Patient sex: F
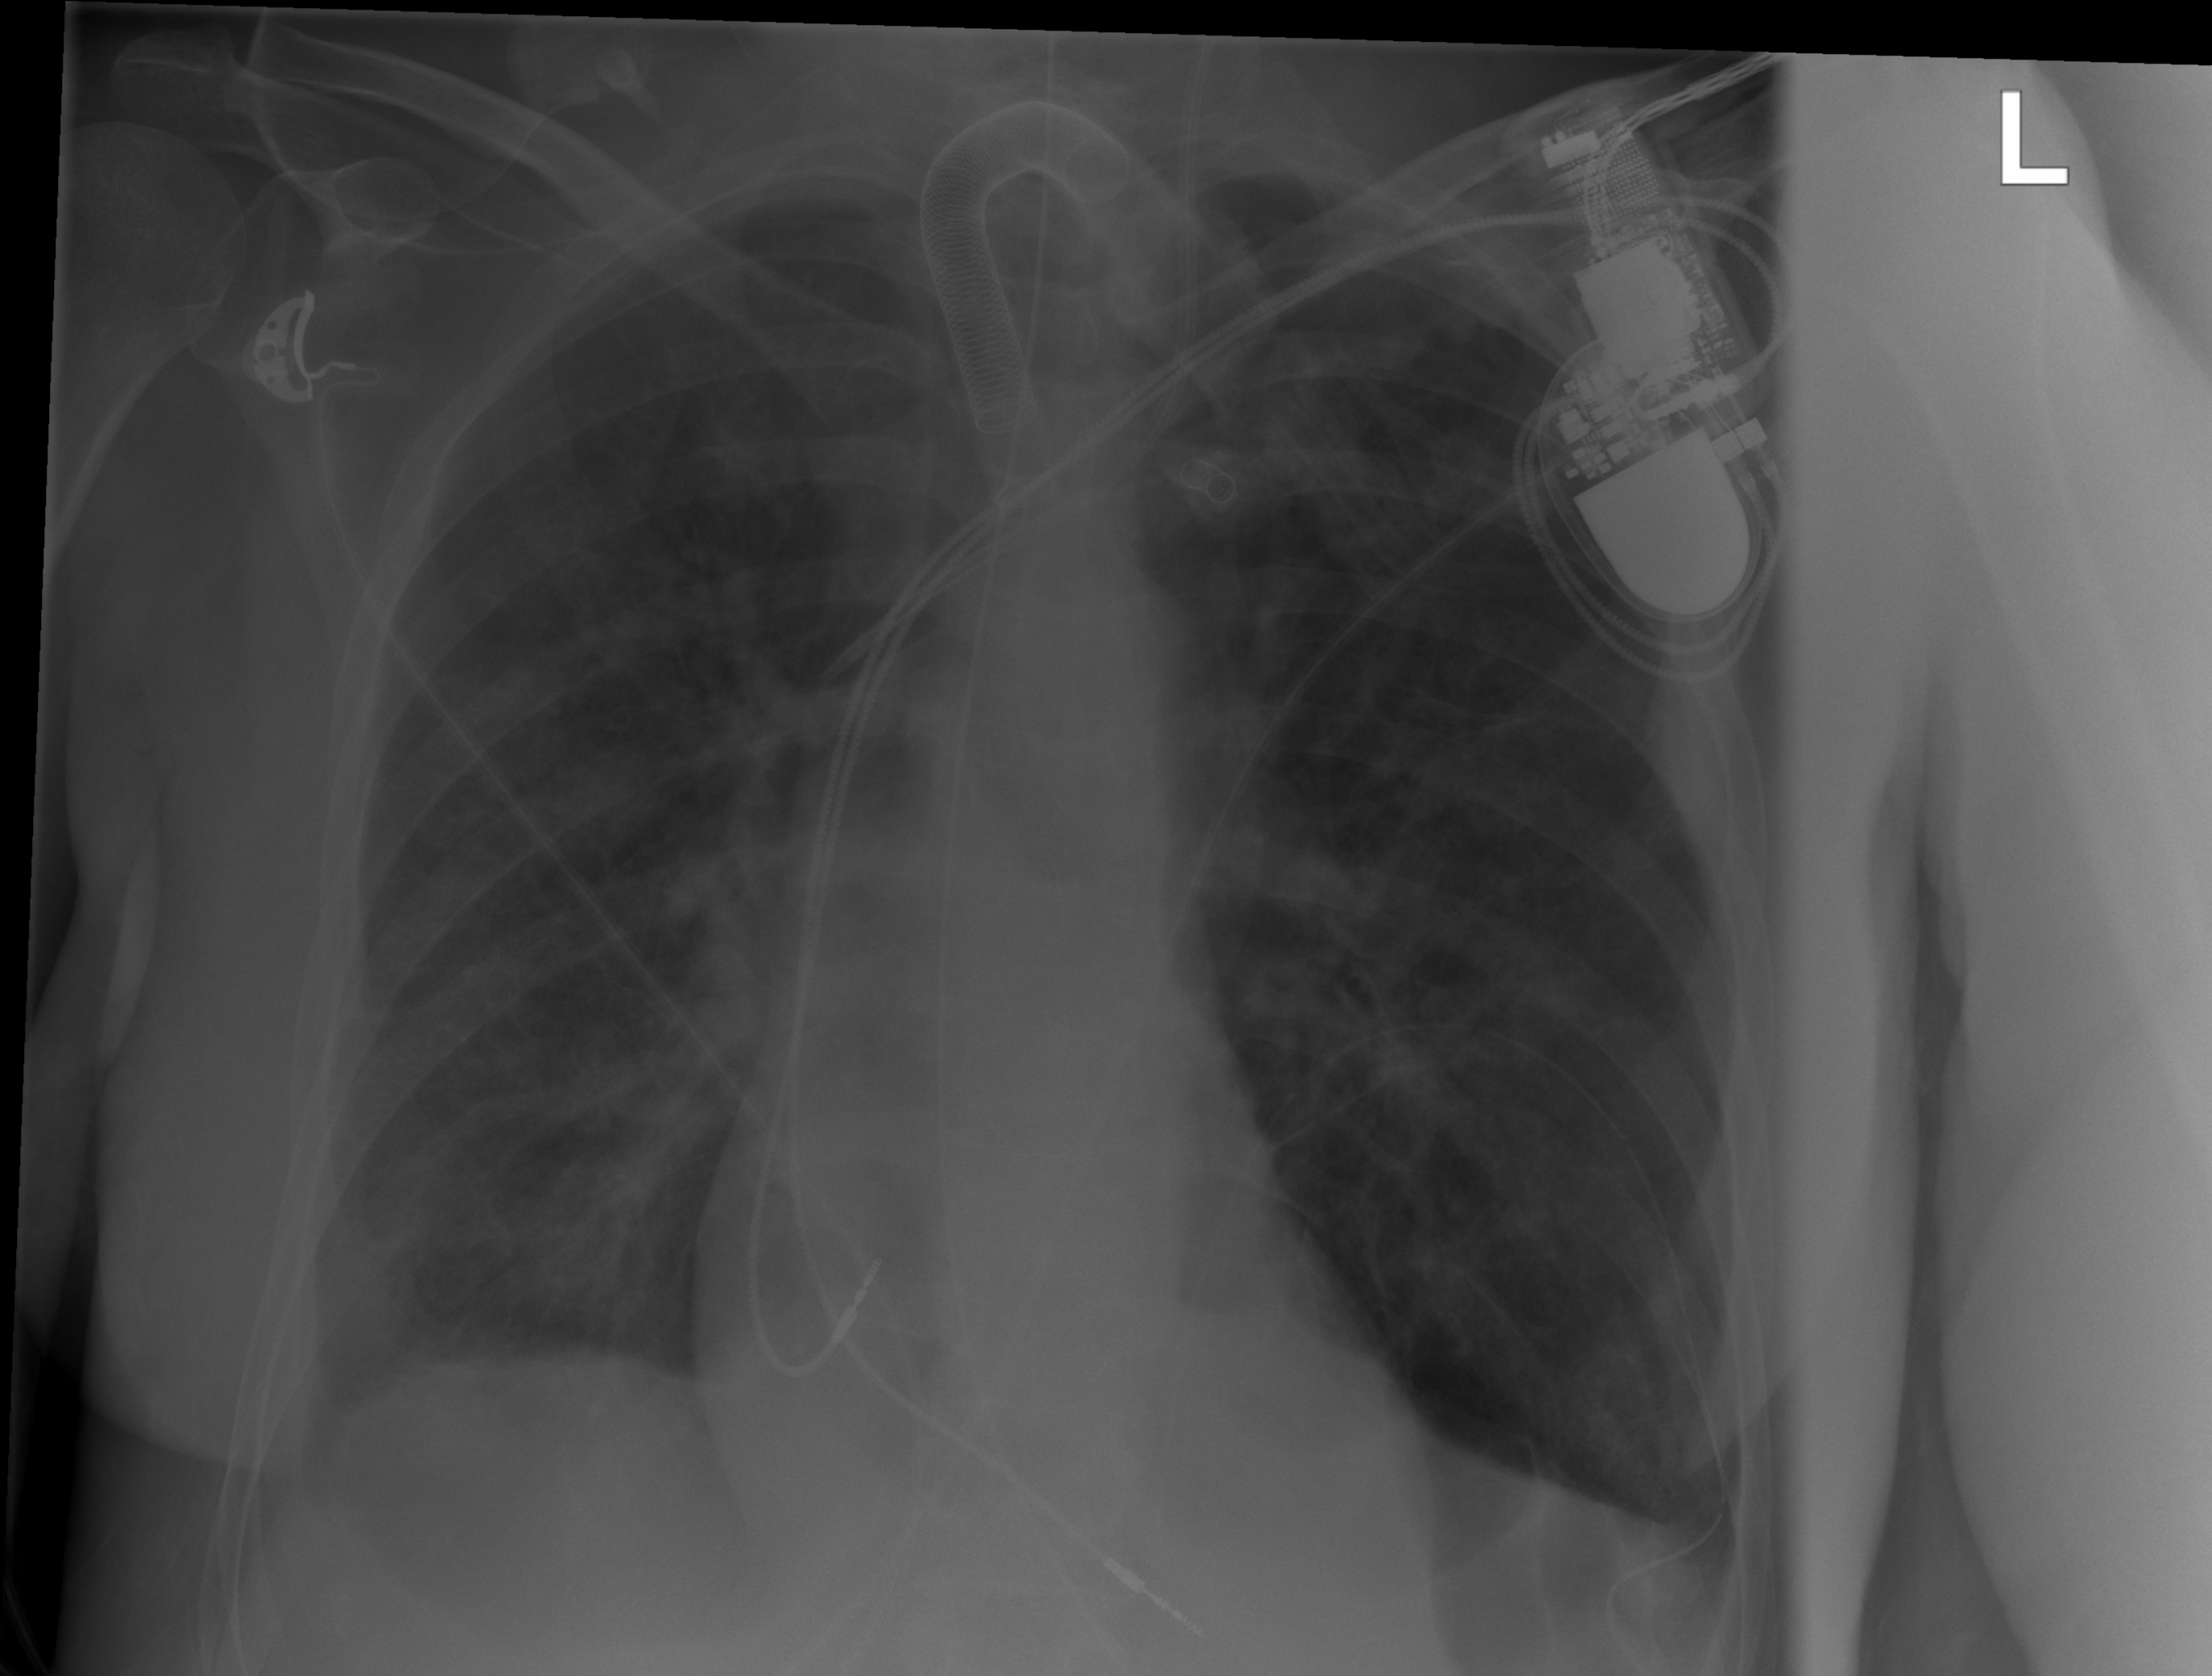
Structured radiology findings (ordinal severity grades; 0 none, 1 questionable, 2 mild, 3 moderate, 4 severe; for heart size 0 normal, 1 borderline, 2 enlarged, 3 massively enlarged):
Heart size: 0
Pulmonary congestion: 2
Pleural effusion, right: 2
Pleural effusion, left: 2
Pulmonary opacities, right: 0
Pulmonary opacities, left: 0
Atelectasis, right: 2
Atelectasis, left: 2